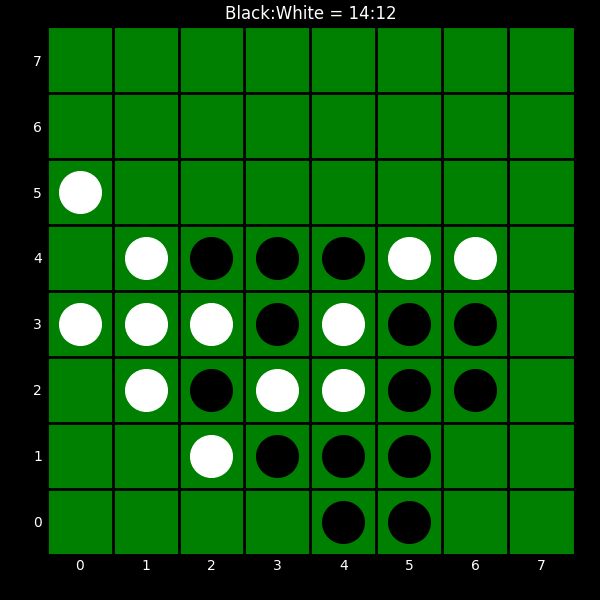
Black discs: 14
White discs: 12